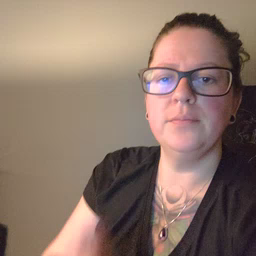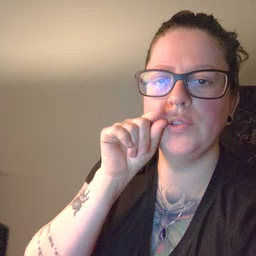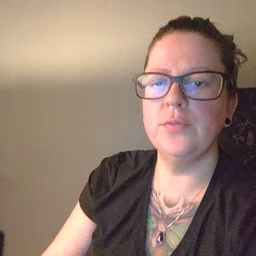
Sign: bird